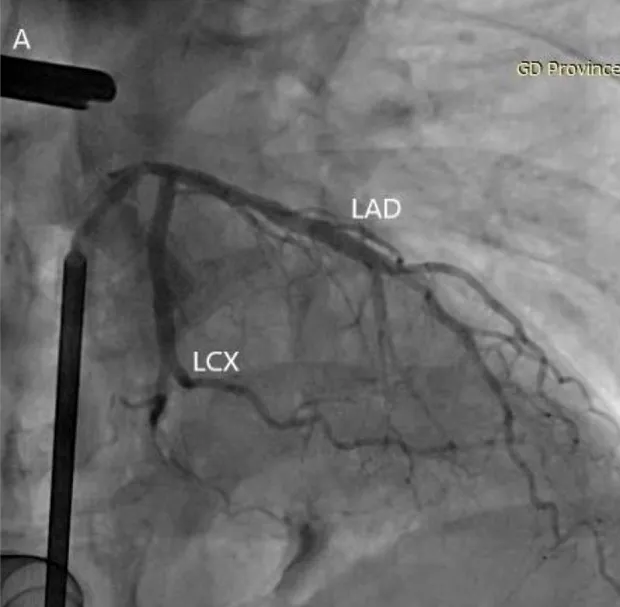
Visualization of the coronary angiography. (A) Intraoperative open-heart coronary angiography shows no significant stenosis in the left coronary artery.
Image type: radiology (x_ray)